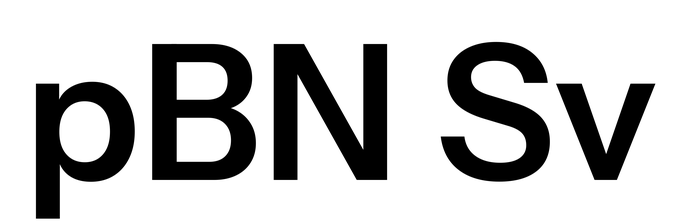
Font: InstrumentSans_SemiBold